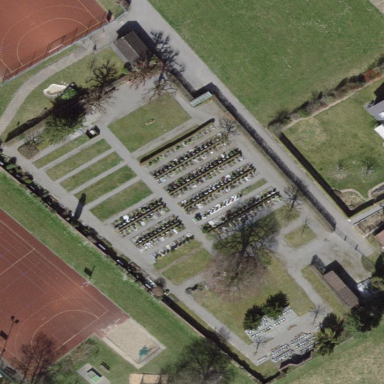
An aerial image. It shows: Cemetery.